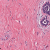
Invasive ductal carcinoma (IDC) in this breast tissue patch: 0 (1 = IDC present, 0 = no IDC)